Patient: sex M, age 57
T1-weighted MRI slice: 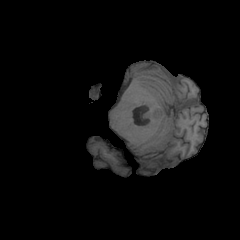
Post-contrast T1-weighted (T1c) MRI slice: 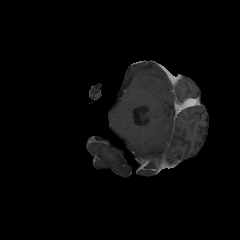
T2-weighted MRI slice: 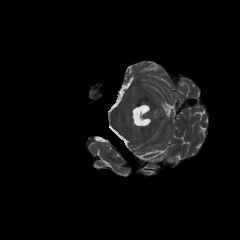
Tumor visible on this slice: no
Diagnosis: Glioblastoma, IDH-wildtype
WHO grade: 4